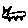
Label: cat